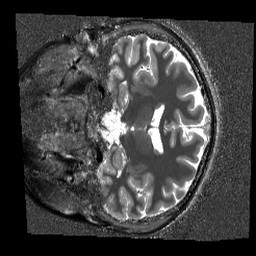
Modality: T1w
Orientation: coronal